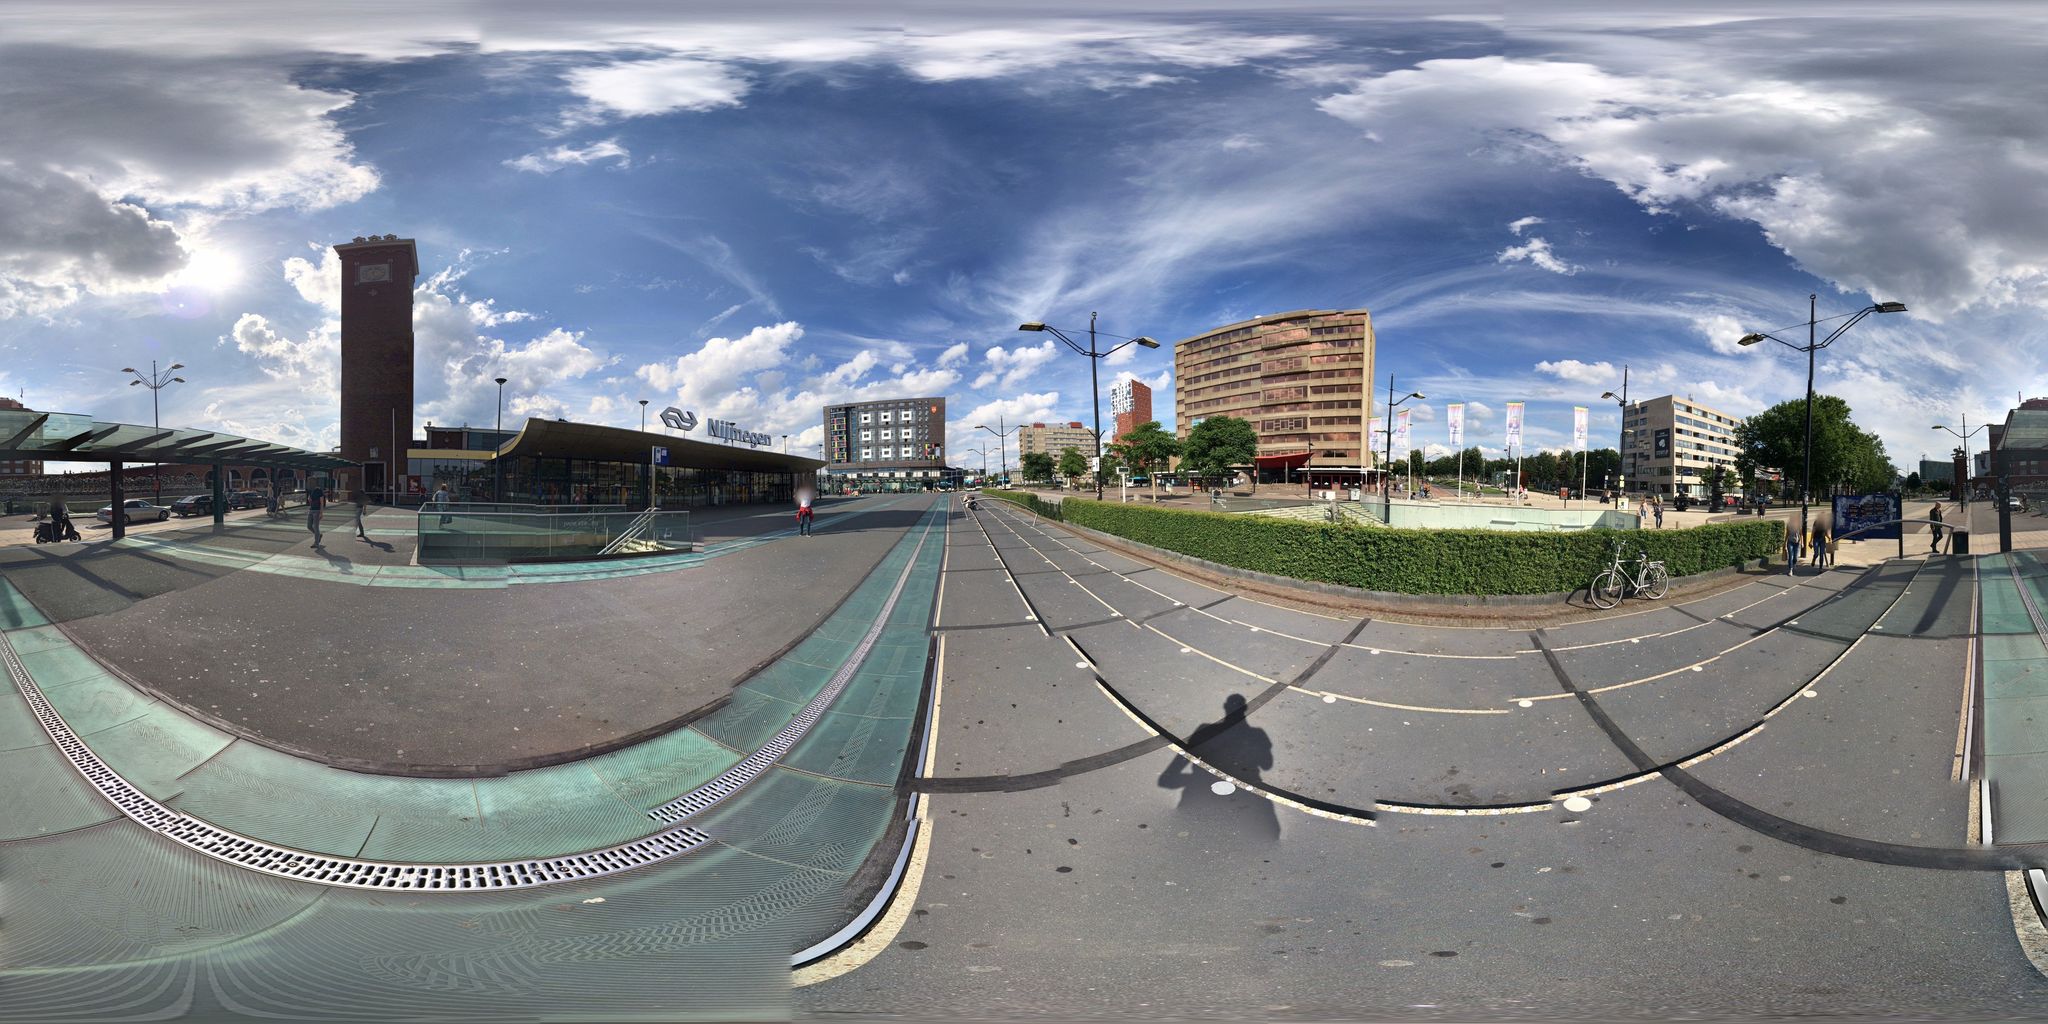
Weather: cloudy
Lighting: day
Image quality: good
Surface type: cycling surface
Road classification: cycleway, footway, steps
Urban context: urban centre
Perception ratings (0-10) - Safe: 1.34, Lively: 6.39, Beautiful: 3.45, Boring: 4.21, Depressing: 3.19, Wealthy: 5.06